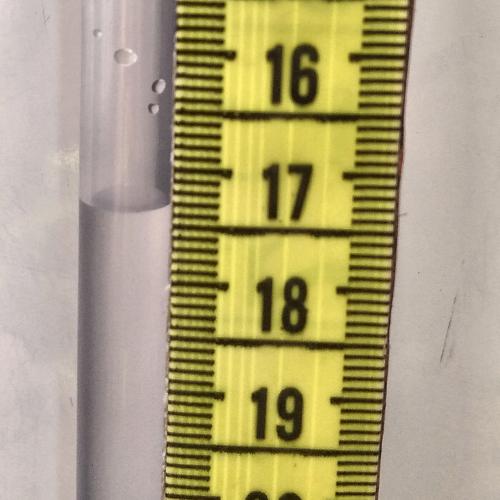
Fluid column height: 17.3 cm